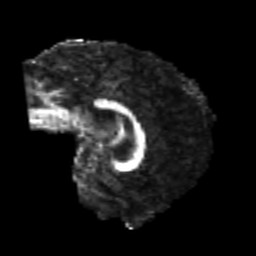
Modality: FA
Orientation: sagittal
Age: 22
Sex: male
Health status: healthy
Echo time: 0.074 s